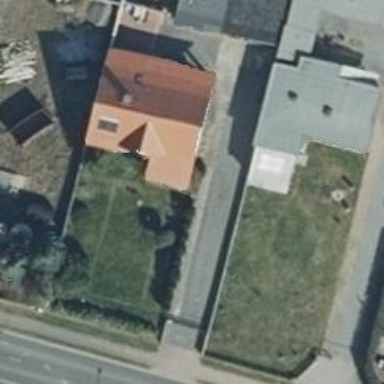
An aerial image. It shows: Simple house.